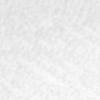
Label: no_change